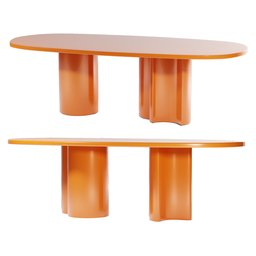
Label: furniture